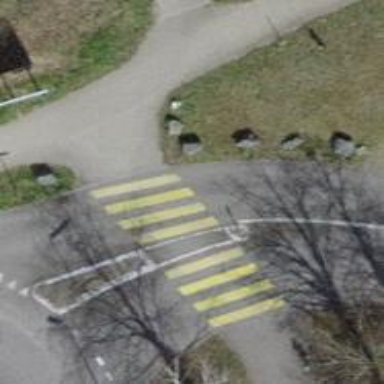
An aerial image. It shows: Uncontrolled zebra crossing with pedestrian island.